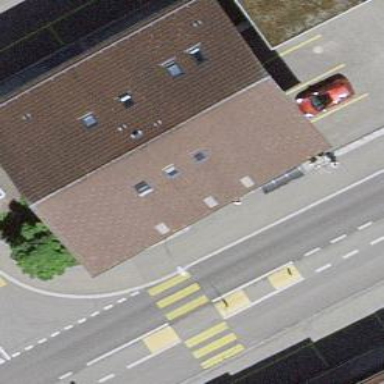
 serving as platform for public transportation."